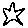
Label: star